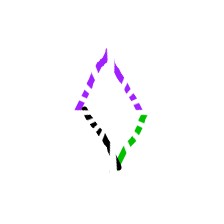
Shape: rhombus